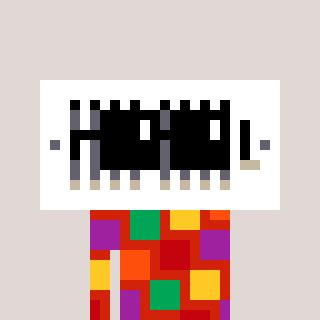
a pixel art character with square black sunglasses, a vent-shaped head and a red-colored body on a warm background